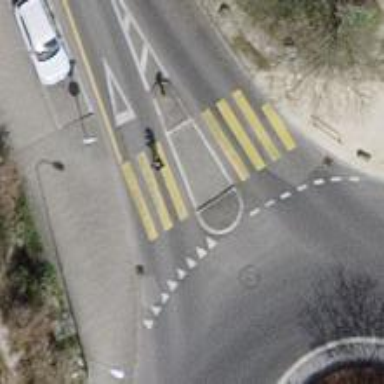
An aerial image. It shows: Asphalt footway with crossing island.